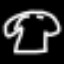
Label: mushroom